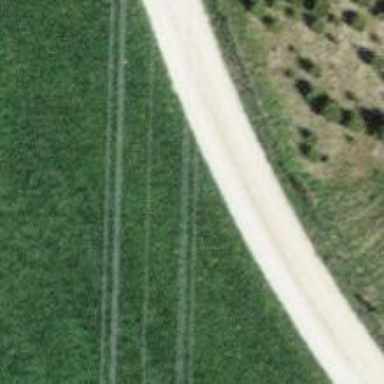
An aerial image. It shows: Track with fine gravel surface. The track has grade2 tracktype.